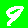
Digit: 9